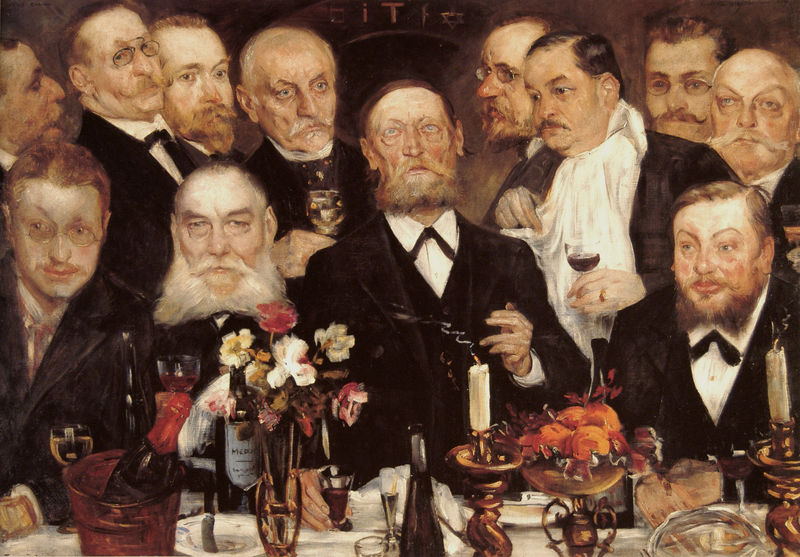
Titel: Die Logenbrüder
Künstler: Lovis Corinth
Standort: München
Institution: Städtische Galerie im Lenbachhaus
Schlagwörter: dunkel, gemälde, gruppe, mann, schatten, gelb, blumen, braun, glas, grau, hell, licht, mund, männer, nase, ohr, orange, schwarz, stirn, tisch, weiss, blick, blüten, obst, rot, tuch, fest, gesellschaft, herren, malerei, versammlung, alkohol, alt, anzug, anzüge, bart, bärte, feier, flasche, flaschen, gelage, gesichter, getränke, gläser, hemd, hose, trinken, alte, augen, blicke, schale, vollbart, gruppenportrait, gruppenporträt, hände, portrait, tischdecke, tischtuch, öl, qualm, rauch, haare, realismus, adel, schleifen, fliegen, früchte, hase, vase, deutschland, orangen, hemden, ölgemälde, diner, essen, rotwein, tafel, wein, münder, nasen, schnurbart, rauchen, glatze, kerze, kerzen, leuchter, metall, ring, strauß, serviette, keller, messing, corinth, ringe, glatzen, hass, brille, bürger, bürgertum, bier, bildnisse, festlich, festmahl, gefässe, mahl, mahlzeit, portraits, kneifer, zwickel, zwicker, kerzenständer, kerzenleuchter, champagner, sekt, sektgläser, nelken, kelche, weinflasche, bismark, preussen, brillen, kühler, latz, daniel, haas, weingläser, sektkühler, banket, männerrunde, nmänner, dinner, weisswein, malzeit, cognac, männer bärte, sektkübel, servieten, weinkühler, herrenrunde, bilnisse, sigare, sigaren, aherren, schöne typen, barney stinson, champanger, bille#